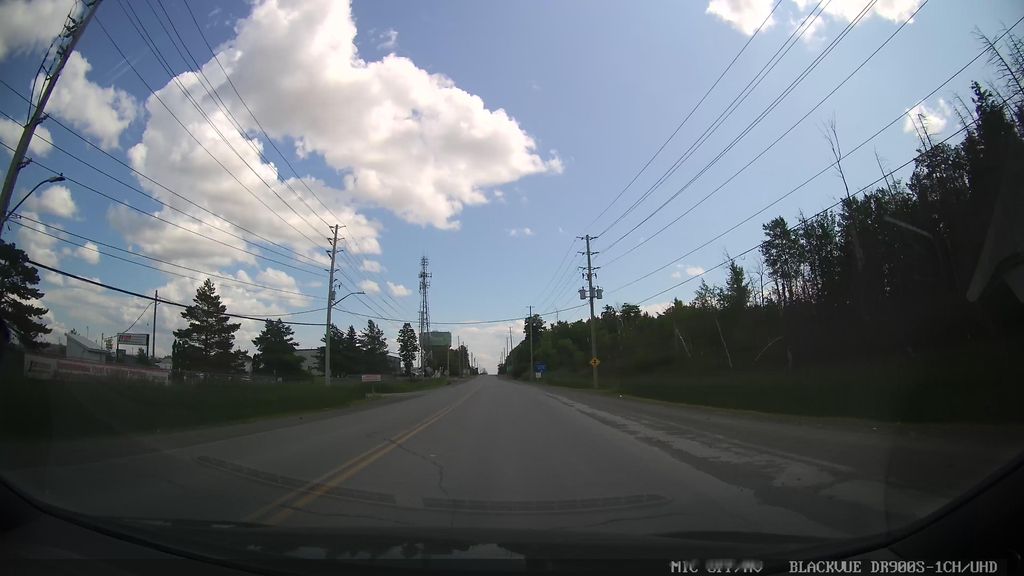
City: ottawa-gatineau